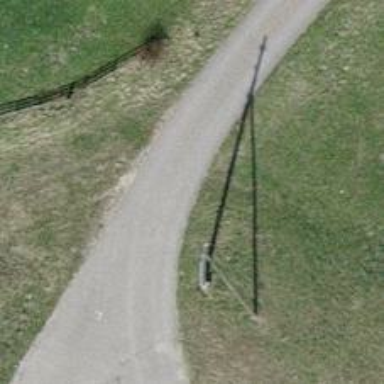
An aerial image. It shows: Power pole.